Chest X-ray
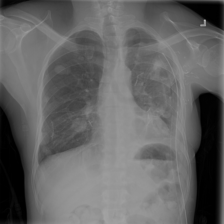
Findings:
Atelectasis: negative
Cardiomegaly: negative
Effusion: negative
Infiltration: negative
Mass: negative
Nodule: negative
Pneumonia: negative
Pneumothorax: positive
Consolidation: negative
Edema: negative
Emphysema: negative
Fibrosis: negative
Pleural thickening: negative
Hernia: negative